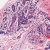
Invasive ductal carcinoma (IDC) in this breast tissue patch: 0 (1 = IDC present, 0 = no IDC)